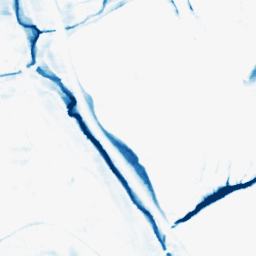
Category: morphological
Decomposition family: morphological_rect
Decomposition parameters: operation: closing
width: 20
height: 10
Upsampling method: bilinear
Upsampling parameters: scale: 2
Upsampling scale: 2